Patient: sex M, age 58
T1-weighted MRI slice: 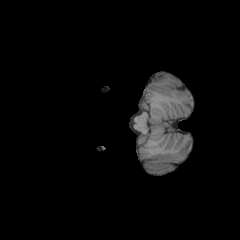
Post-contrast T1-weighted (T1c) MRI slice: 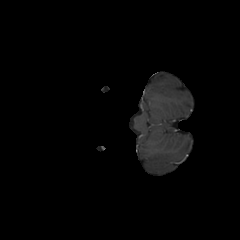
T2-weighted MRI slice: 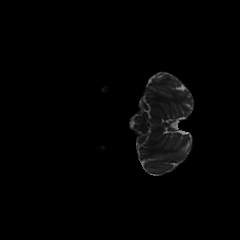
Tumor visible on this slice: no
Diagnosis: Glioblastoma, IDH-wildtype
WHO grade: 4